Interaction volume radius: 10 \u00c5
Interaction volume height: 25 \u00c5
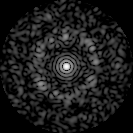
Disorder parameter: 0.7917